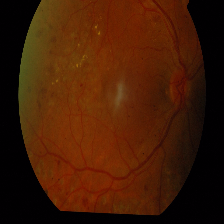
Diabetic retinopathy grade: Proliferative DR